Field crop: maize
Growth stage: 2
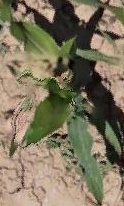
Species: maize